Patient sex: M
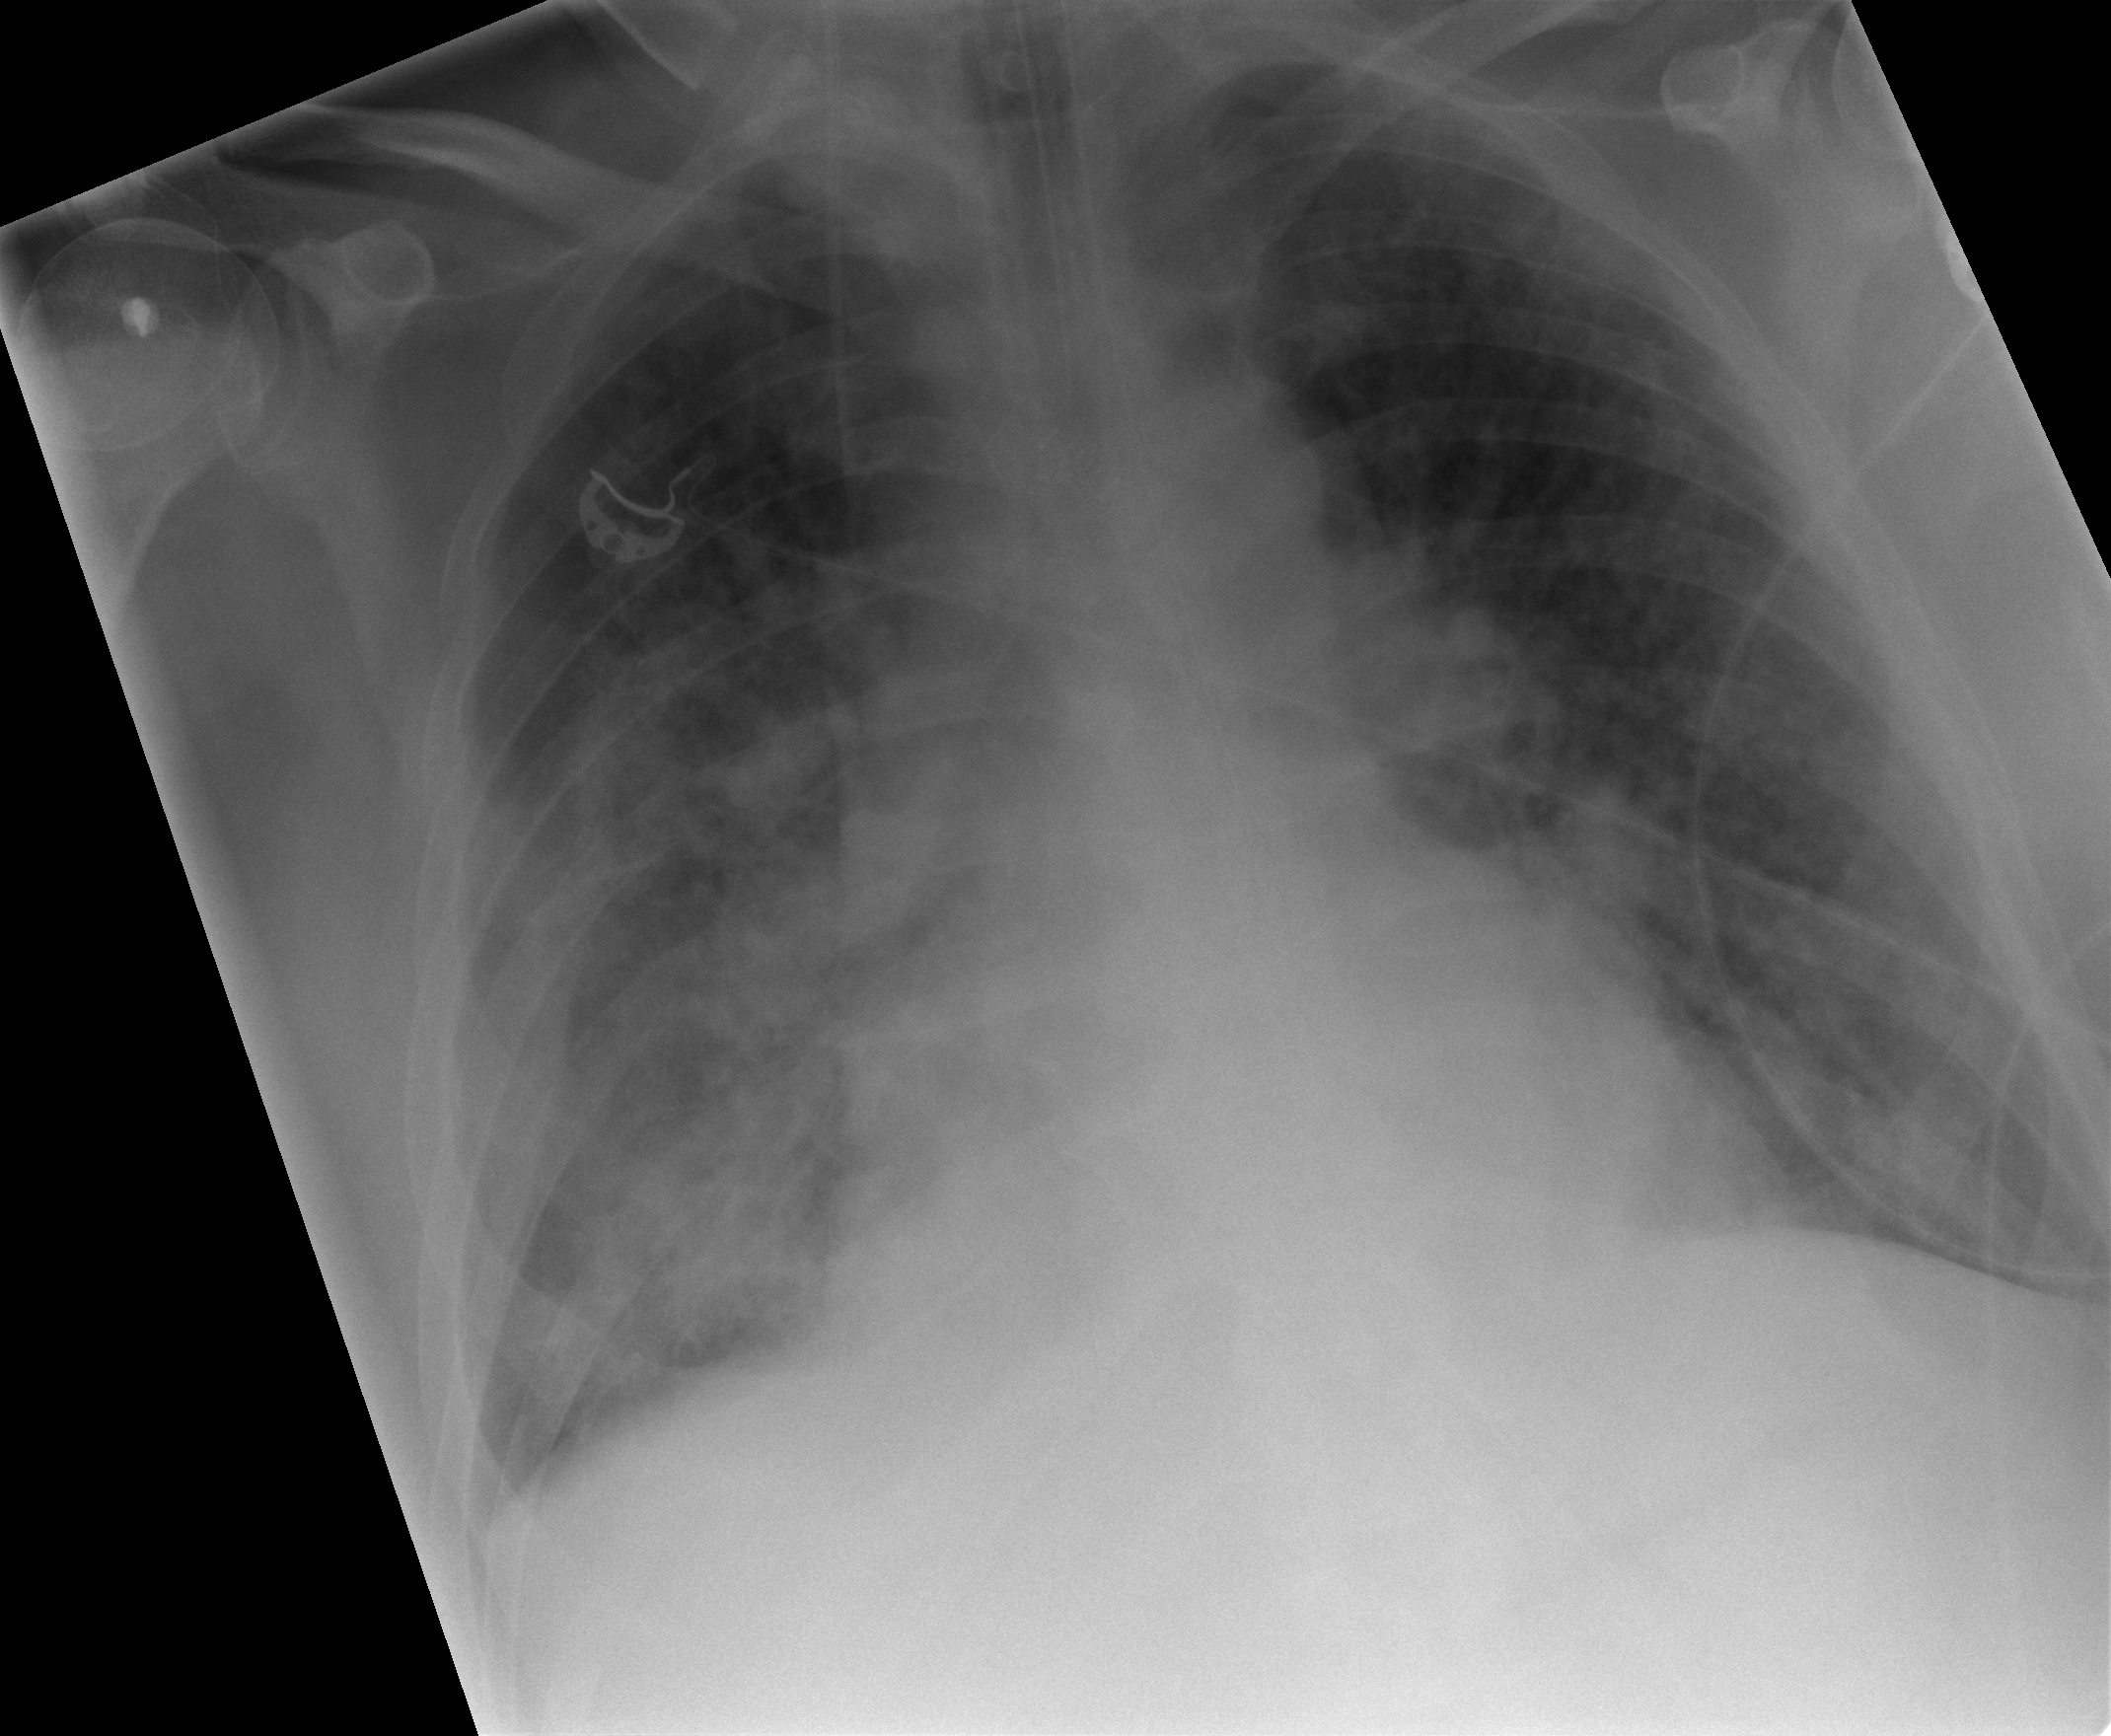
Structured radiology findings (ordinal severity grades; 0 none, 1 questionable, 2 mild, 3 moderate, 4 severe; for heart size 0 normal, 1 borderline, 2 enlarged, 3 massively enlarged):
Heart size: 1
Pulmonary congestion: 2
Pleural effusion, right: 2
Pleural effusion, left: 2
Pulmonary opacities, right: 4
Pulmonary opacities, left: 3
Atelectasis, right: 2
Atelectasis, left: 2